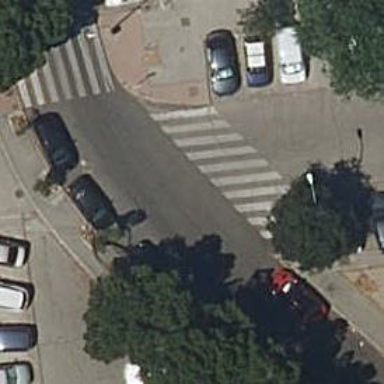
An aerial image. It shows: Zebra crossing on the road.